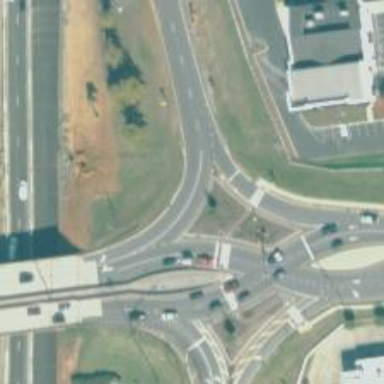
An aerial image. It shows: Asphalt surface motorway link with diverging diamond interchange.